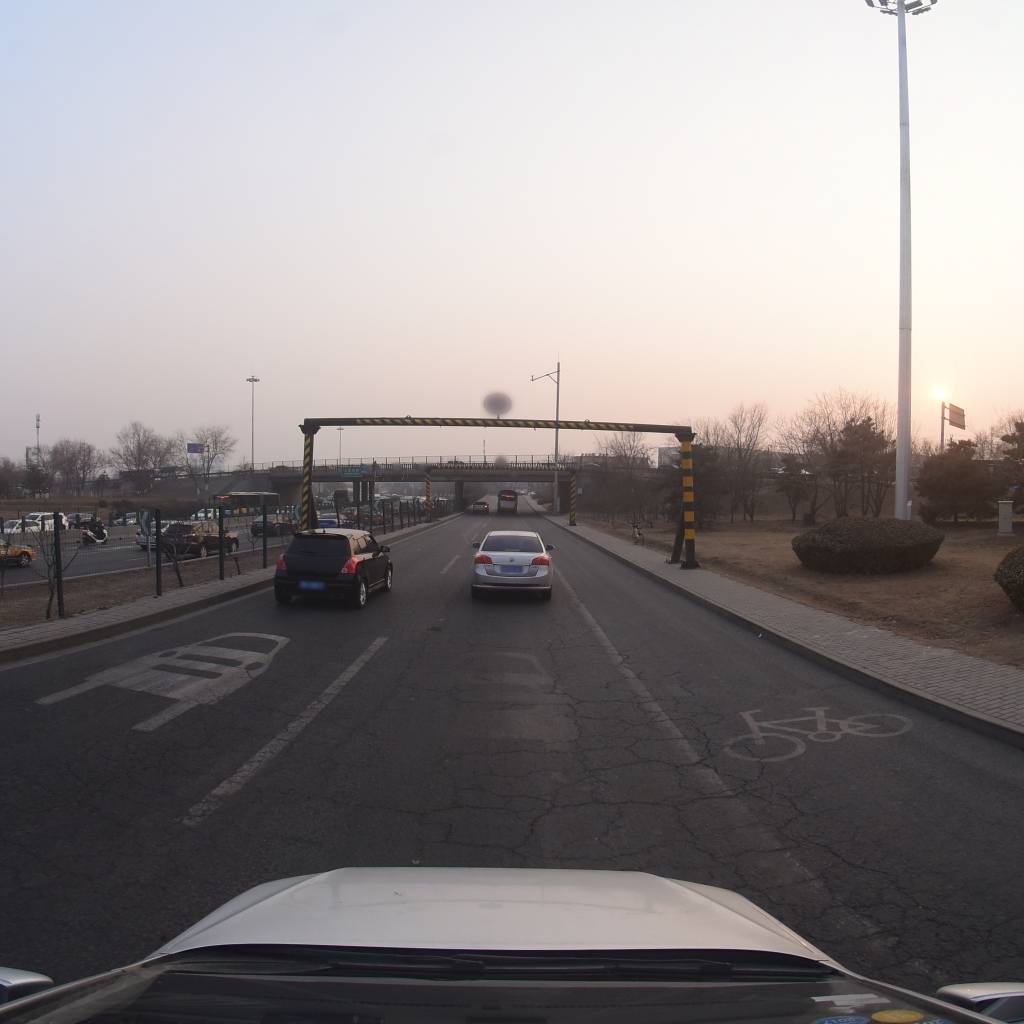
Region: Fengtai
Road damage annotations: alligator crack